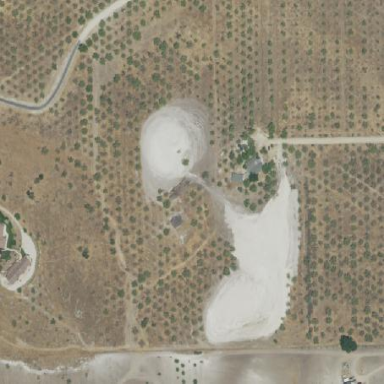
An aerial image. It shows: Orchard.